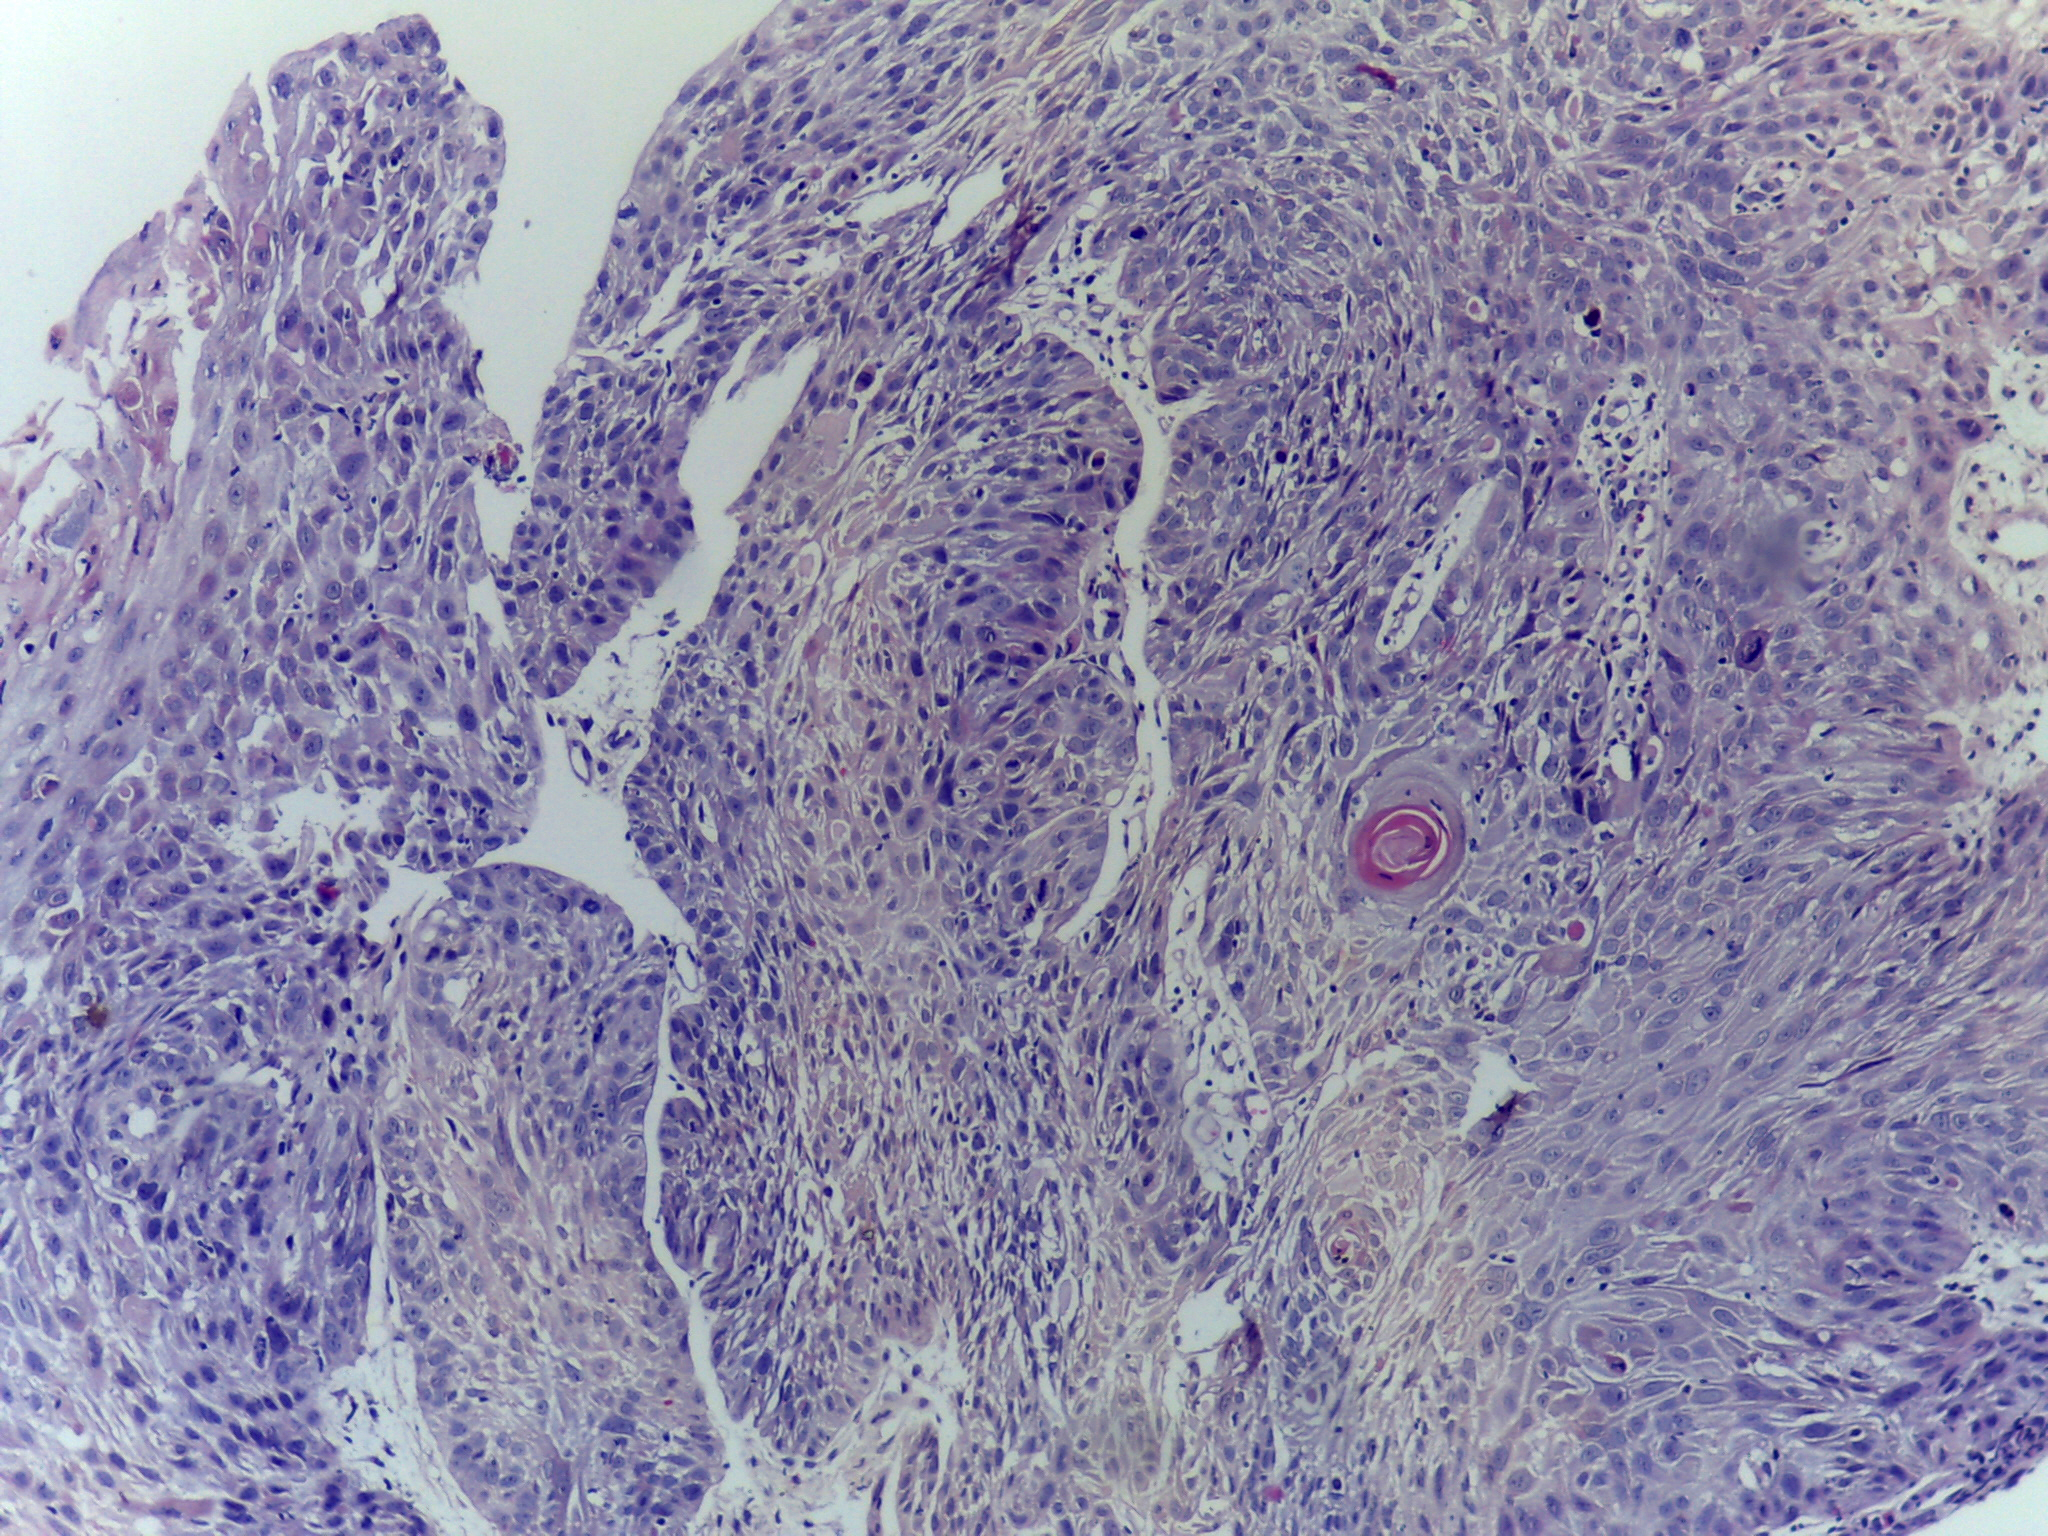
Diagnosis: OSCC